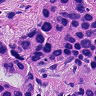
Metastatic tissue present: yes